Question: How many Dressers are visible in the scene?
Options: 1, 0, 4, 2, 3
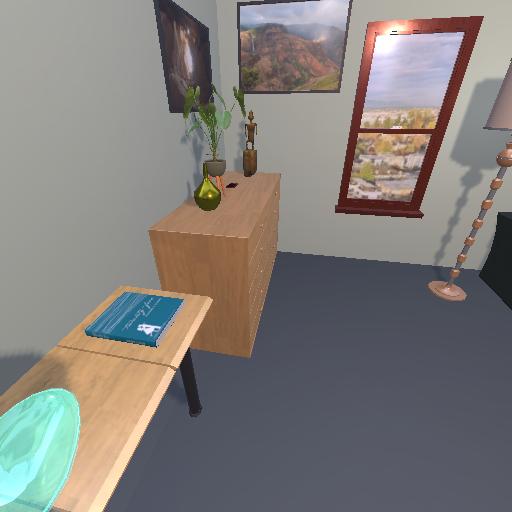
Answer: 1